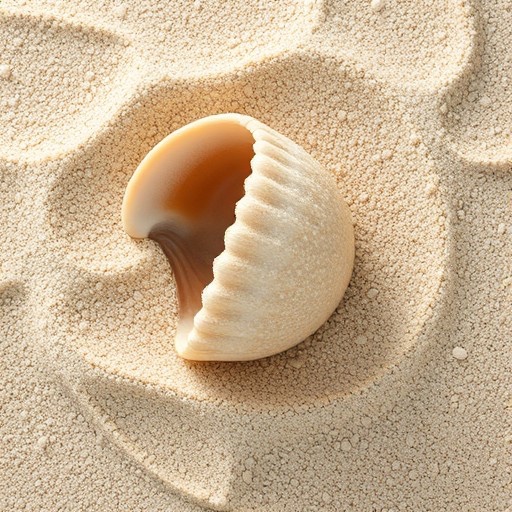
Category: Summer